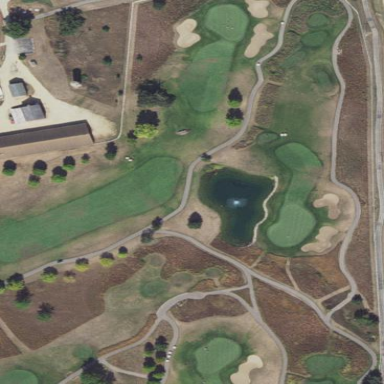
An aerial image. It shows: Scenic golf fairway.